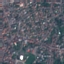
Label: Residential